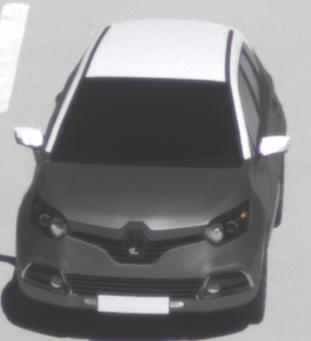
Make: Renault
Model: Captur ENERGY TCe 90
Detailed model: Captur (I)
Model produced from: 2013/06
Model produced until: 2015/05
Doors: 5
Color: gray
Road condition: dry road
Daytime: midday
Contrast: high contrast